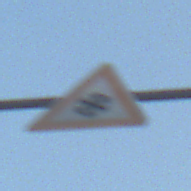
Verkehrszeichen: SchneeOderEisglaette
Umgebung: Outdoor, Nature
Tageszeit: SunriseSunset
Wetter: Clear
Licht: Natural
Jahreszeit: NotSpecified
Kontrast: LowContrast